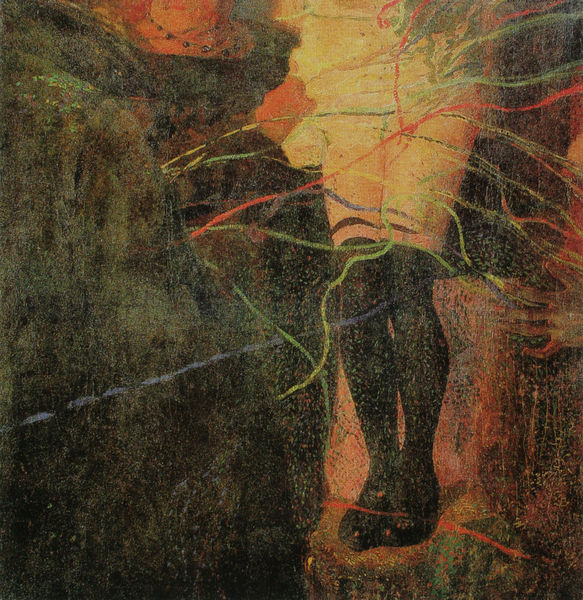
Titel: Karneval (Carne, carne, sempre carne - Fleisch, Fleisch, immer Fleisch)
Künstler: Guido Cadorin
Standort: Venedig
Institution: Privatbesitz
Schlagwörter: blau, dunkel, hand, nackt, umhang, grün, mädchen, ausschnitt, bunt, finger, frau, hut, schwarz, weiss, rot, fest, tanz, feier, stehen, hals, hände, publikum, tänzerin, beine, füße, schuhe, farben, kette, linien, detail, faden, strumpf, podest, knie, oberschenkel, strümpfe, greifen, fasching, schuh, bordel, mohr, kniestrümpfe, femme, karneval, fessel, unterwäsche, luftschlangen, bordell, jambes, frivol, jambe, fastnacht, heut, dekolltèe, konfetti, luftschlabgen, strumpfbänder